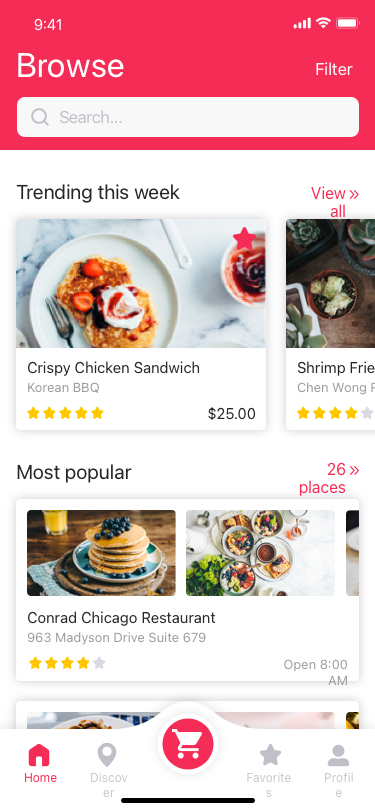
Text in this UI design:
Conrad Chicago Restaurant
963 Madyson Drive Suite 679
Open 8:00 AM
Conrad Chicago Restaurant
Most popular
26 places
Crispy Chicken Sandwich
Korean BBQ
$25.00
Shrimp Fried Rice
Chen Wong Restaurant
Trending this week
View all
Filter
Browse
Search...